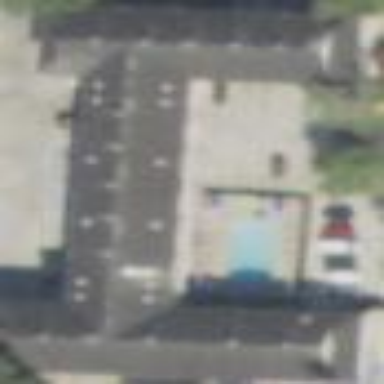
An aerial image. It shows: Motel building.